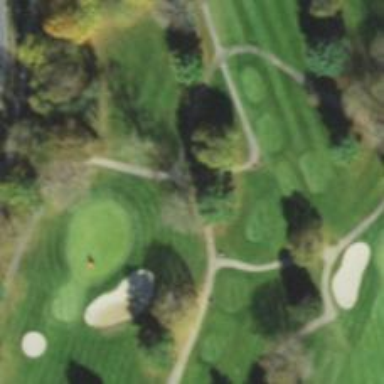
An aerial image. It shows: Service road designated as golf cart path.